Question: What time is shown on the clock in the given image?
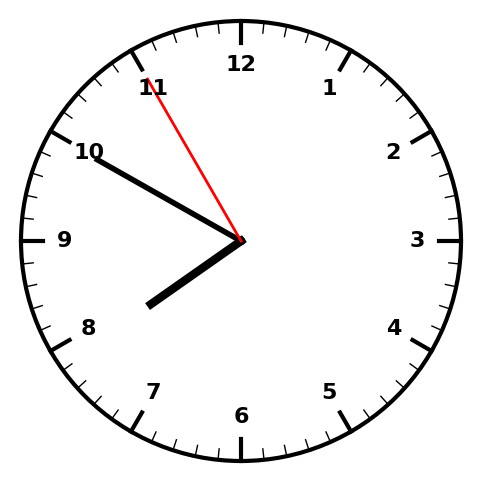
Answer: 07:49:55